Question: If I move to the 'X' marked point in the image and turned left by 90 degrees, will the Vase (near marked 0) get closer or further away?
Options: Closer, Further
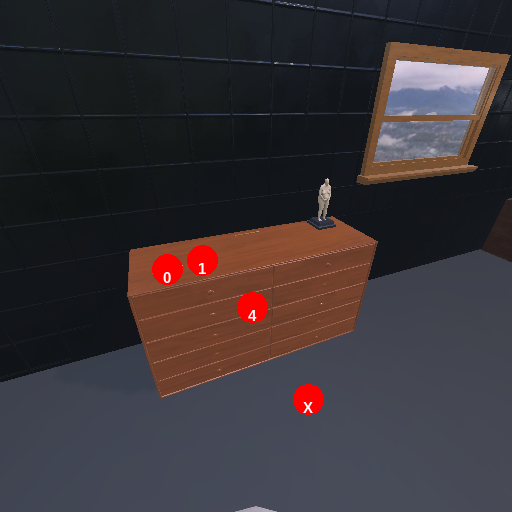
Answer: Closer